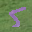
Label: 5